Current action and preconditions to check: path_clear

Your task: For each precondition in the list above, predict whether it will hold at this action.

Consider the current scene as observed from the mobile robot's camera, and analyze the predicted future states of all dynamic agents (e.g., people, animals, vehicles, or any moving entities) within the NEXT SECOND.

IMPORTANT: Only answer "very likely" if you are absolutely certain—based on strong, clear evidence—that a dynamic agent will violate the precondition in the predicted future state. Do NOT answer "very likely" for unlikely, ambiguous, or low-probability risks.

Ask yourself for each precondition: Is there a high probability, with clear and convincing evidence, that the predicted future states of any dynamic agent will interfere with the predicted future state of the currently executing action within the NEXT SECOND, causing that precondition to fail?

Assess the risk level based on these predictions. Use "likely" or "very likely" if motions create a clear risk of interference.

Use "neutral" or "improbable" if agents are nearby but their predicted paths are clearly diverging or non-conflicting.

Failure Risk Categories: "very improbable", "improbable", "neutral", "likely", "very likely"

Answer Format: Output ONLY the probability_of_failure value from these categories: "very improbable", "improbable", "neutral", "likely", "very likely"

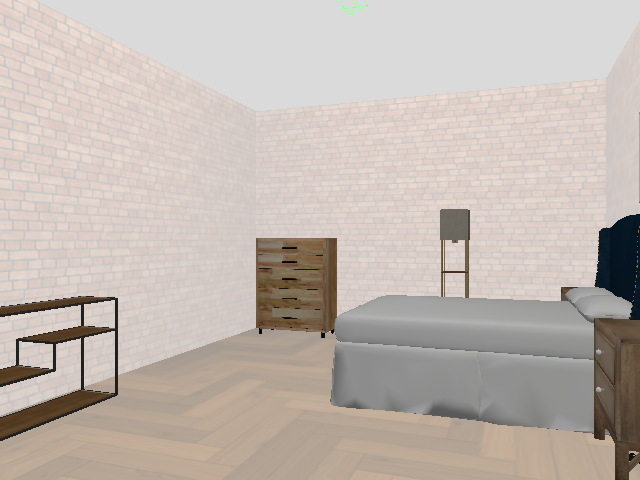

Answer: very improbable